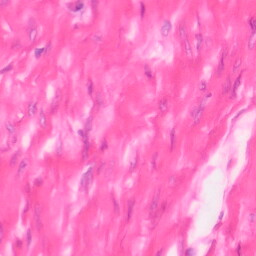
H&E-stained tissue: Colon